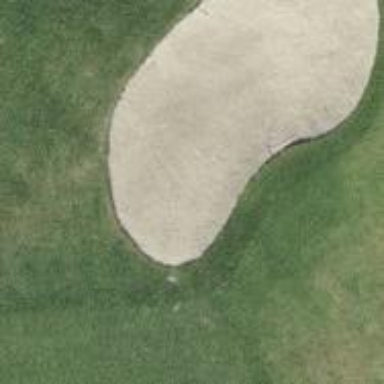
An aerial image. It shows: Sand bunker on golf course.